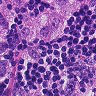
Metastatic tissue present: yes